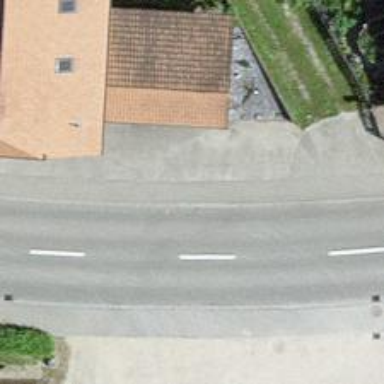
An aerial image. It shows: Bus stop with platform for public transport.